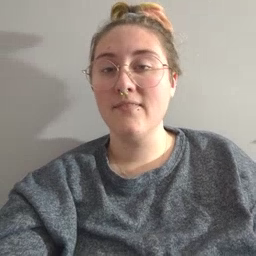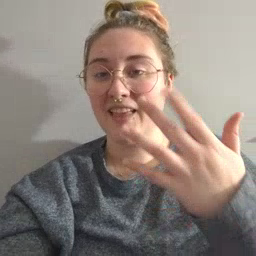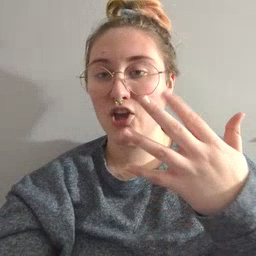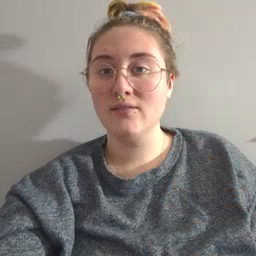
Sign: finger